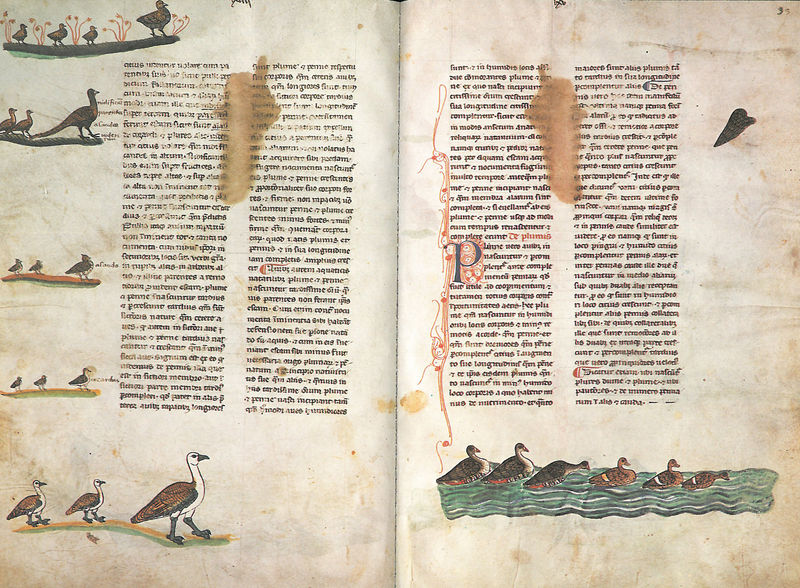
Titel: Falkenbuch Friedrichs des II.; De arte venandi cum avibus
Institution: Rom, Biblioteca Vaticana
Schlagwörter: flügel, vogel, wasser, tier, tiere, malerei, vögel, mutter, pflanze, pflanzen, schrift, welle, ente, gans, schnabel, spalten, enten, friedrich, buch, schwimmen, seite, text, gänse, küken, wasservögel, jagd, fleck, buchseite, flecken, geflügel, seiten, fasan, fasane, buchseiten, prägung, kapitel, wasservogel, traktat, entenfamilie, latein, buchmalerei, doppelseite, verso, manuskript, recto, r, v, vögelenten, schrift tiere wasser arten, zweispaltik, jagdbuch, jagdtraktat, rect, 33r, 32v